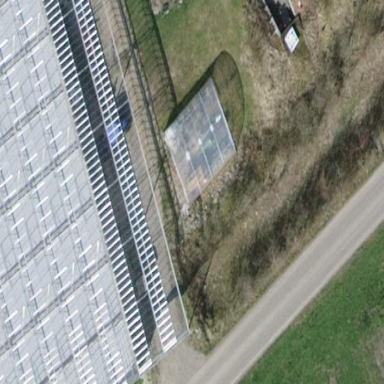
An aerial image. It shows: Greenhouse.